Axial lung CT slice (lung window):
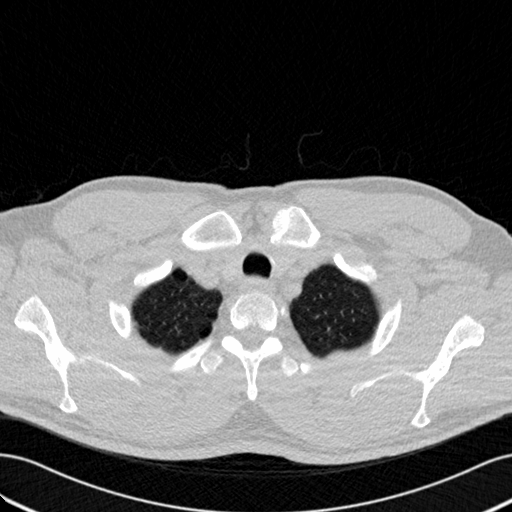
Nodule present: no